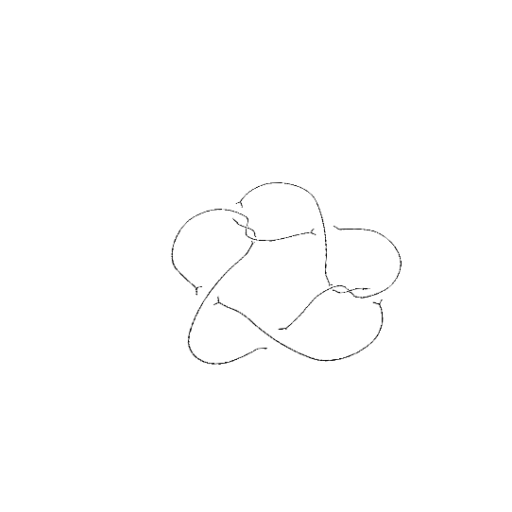
Crossing number: 9